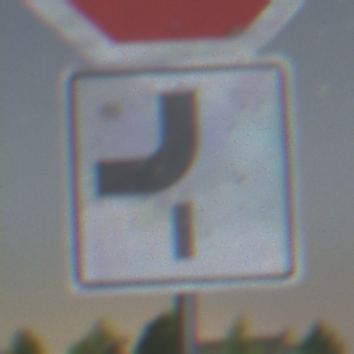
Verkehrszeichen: VerlaufVorfahrtsstrasse7
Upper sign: Stop
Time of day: Night
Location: Outdoor (Nature)
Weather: Clear
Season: NotSpecified
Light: Natural